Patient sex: M
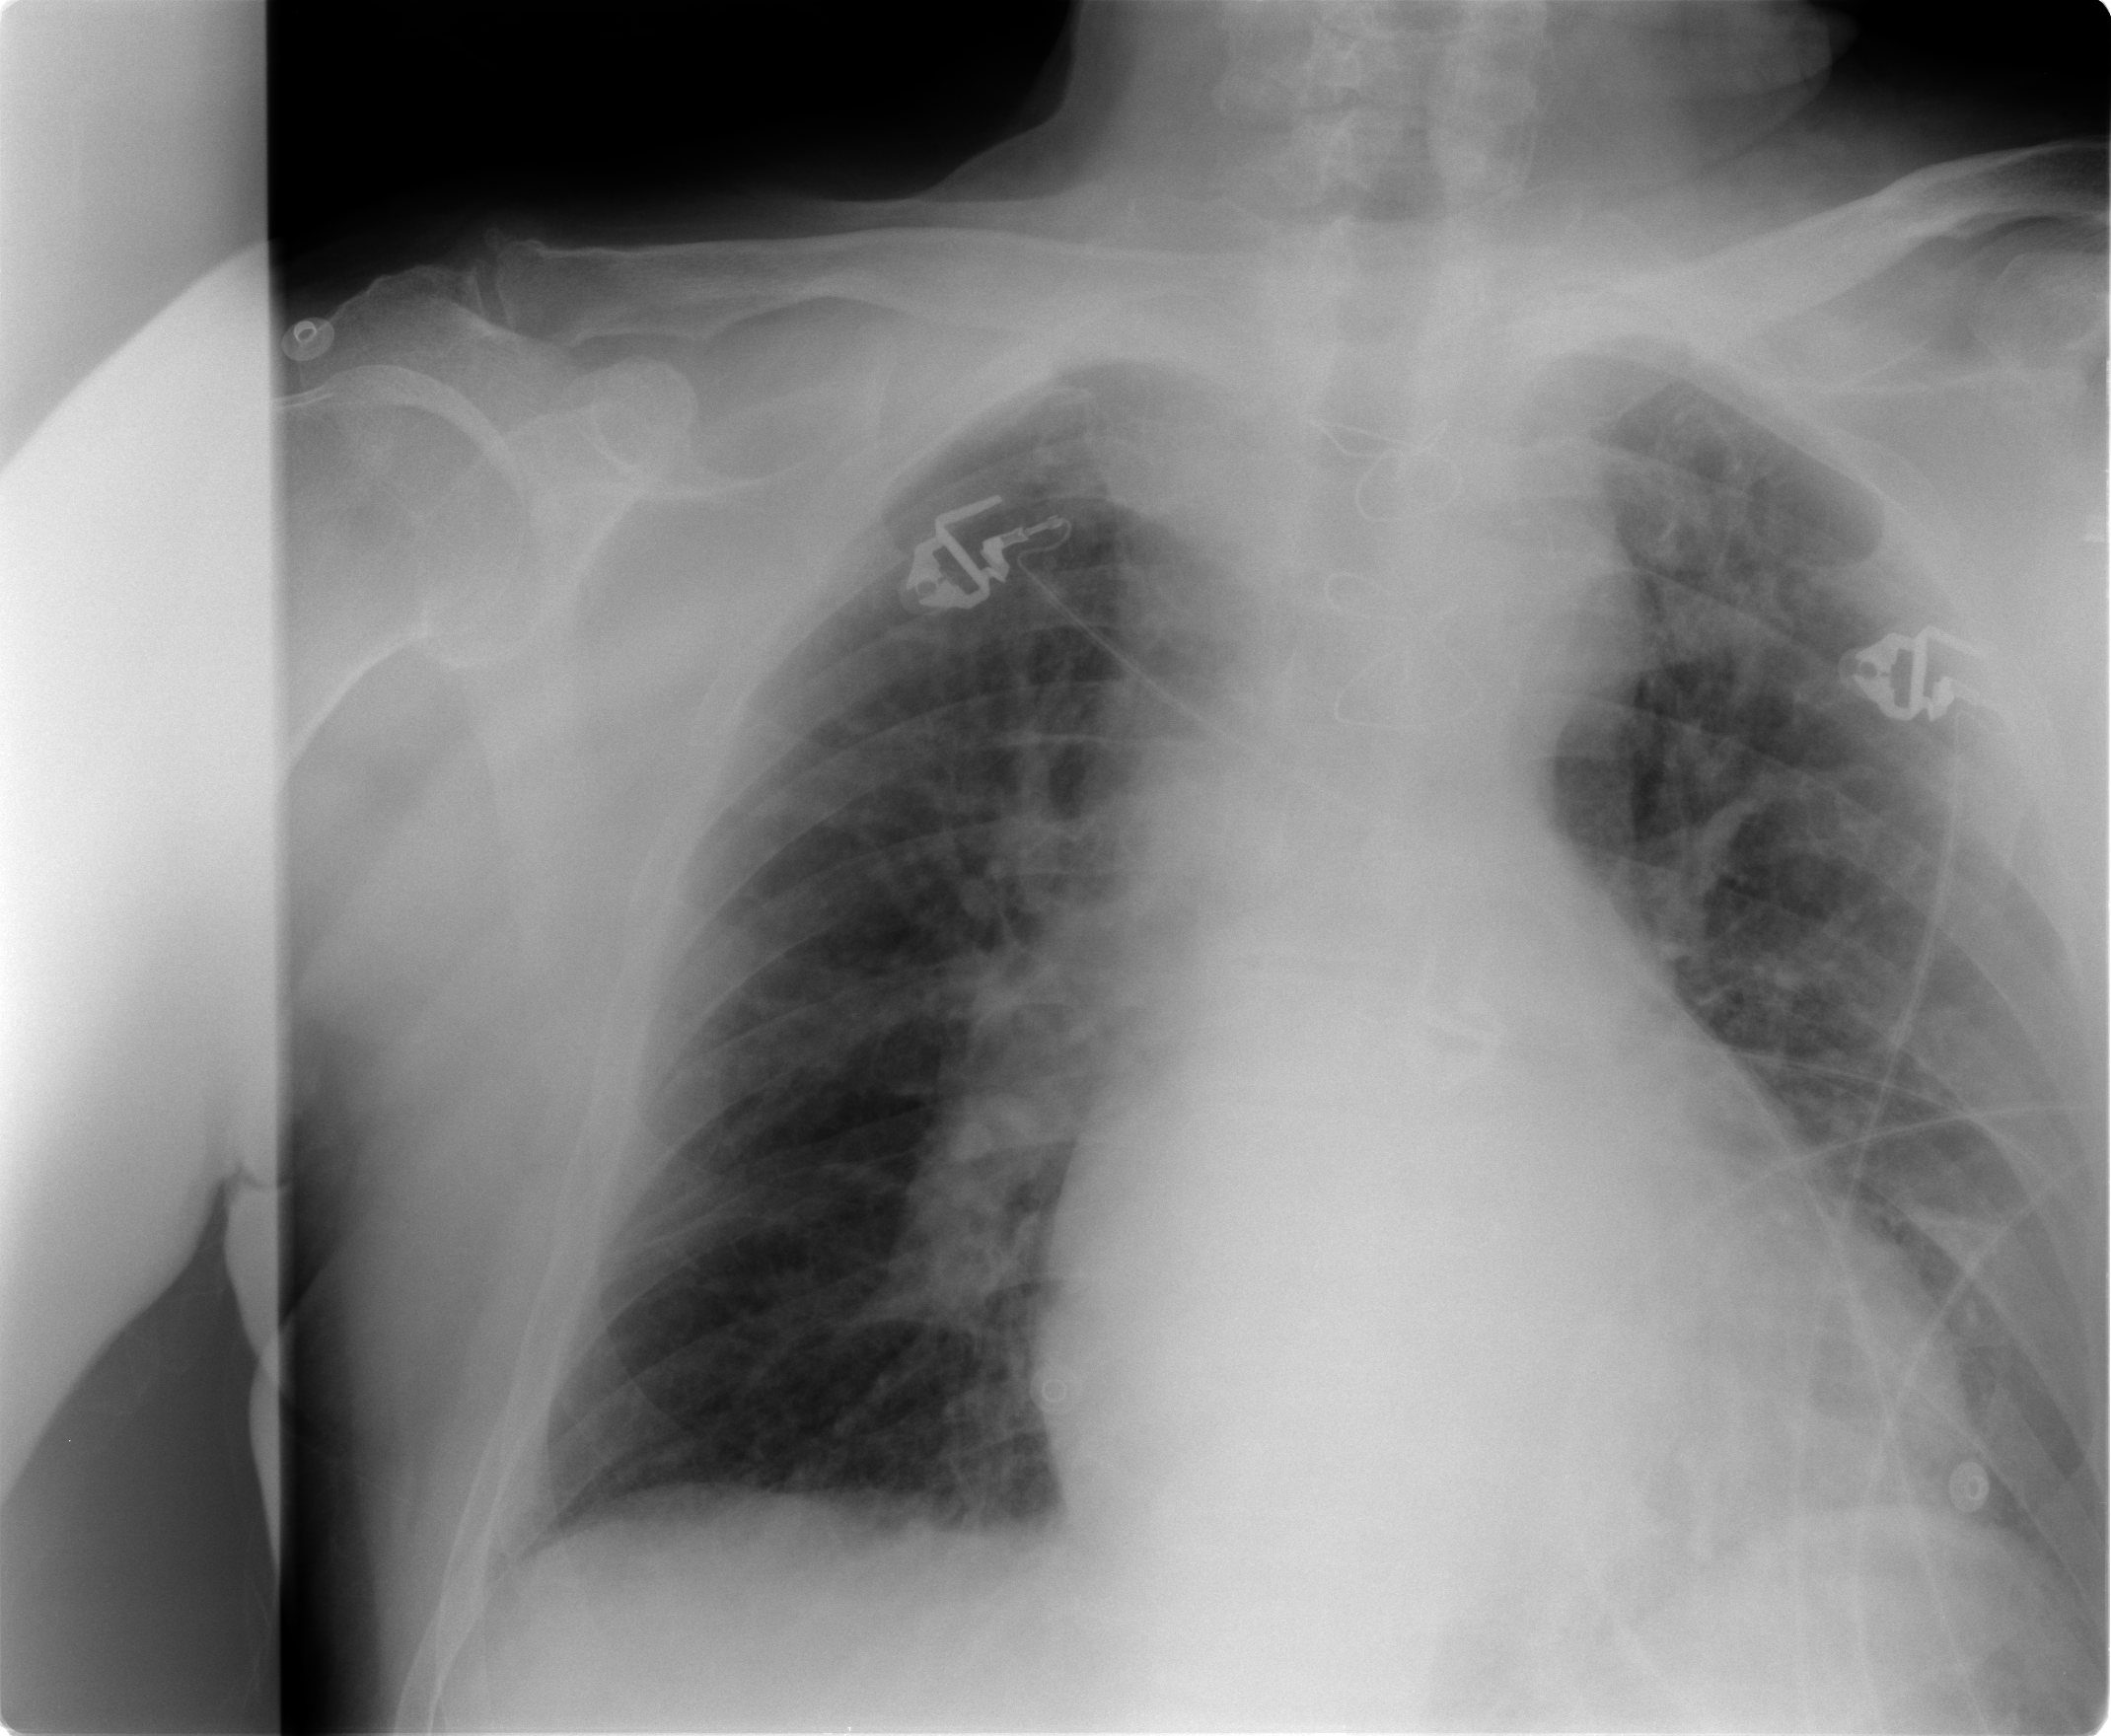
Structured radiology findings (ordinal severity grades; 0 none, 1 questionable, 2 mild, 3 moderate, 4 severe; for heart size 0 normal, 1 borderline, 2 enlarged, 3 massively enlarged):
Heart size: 2
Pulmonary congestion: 2
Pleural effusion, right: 0
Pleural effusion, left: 1
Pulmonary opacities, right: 0
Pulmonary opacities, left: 0
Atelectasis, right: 0
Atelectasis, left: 2